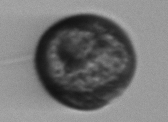
Label: Margalefidinium